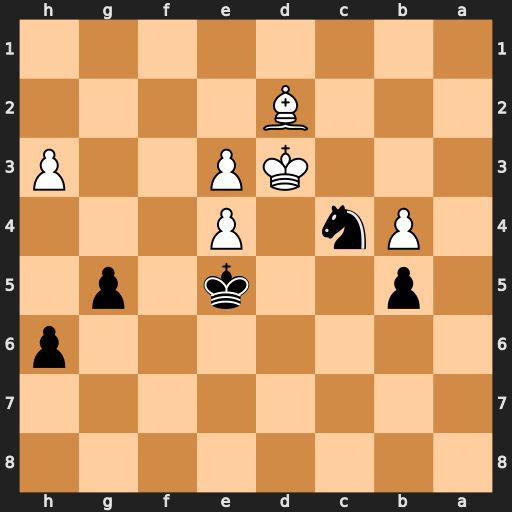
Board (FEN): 8/8/7p/1p2k1p1/1Pn1P3/3KP2P/3B4/8
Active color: b
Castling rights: -
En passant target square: -
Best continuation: Nxd2